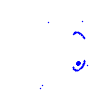
Particle: electron